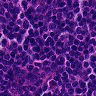
Metastatic tissue present: no